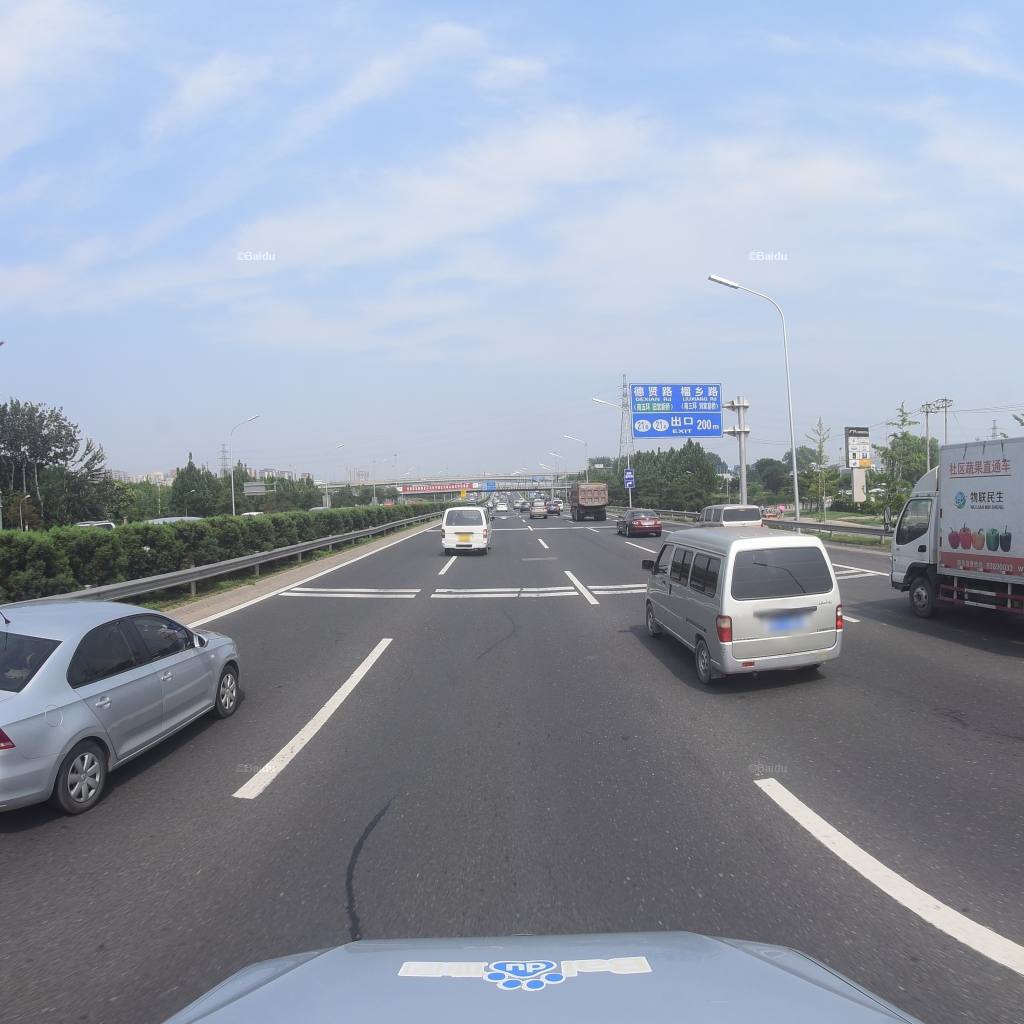
Region: Fengtai
Road damage annotations: longitudinal patch, longitudinal patch, longitudinal patch